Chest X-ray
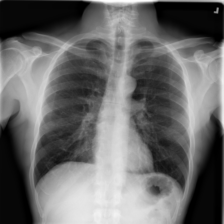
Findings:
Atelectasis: negative
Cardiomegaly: negative
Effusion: negative
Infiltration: negative
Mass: negative
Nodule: negative
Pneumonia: negative
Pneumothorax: negative
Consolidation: negative
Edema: negative
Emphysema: negative
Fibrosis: negative
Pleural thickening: negative
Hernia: negative